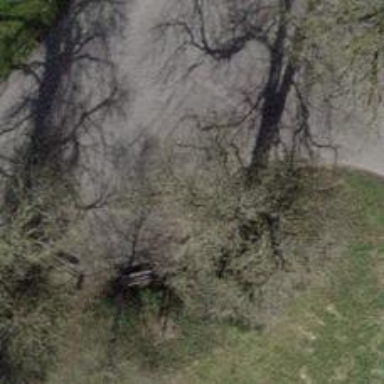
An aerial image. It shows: Bench for seating.